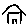
Label: house